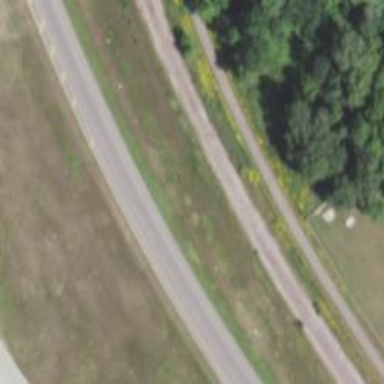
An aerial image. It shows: Asphalt trunk highway classified as expressway.